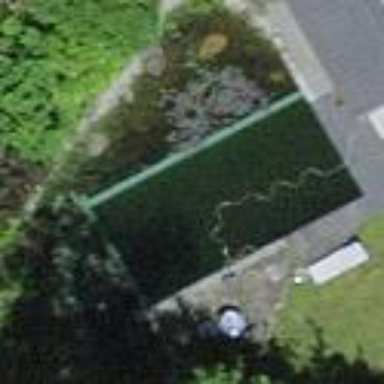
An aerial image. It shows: Swimming pool located in leisure land.